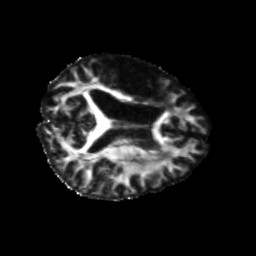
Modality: FA
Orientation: axial
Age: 56
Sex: female
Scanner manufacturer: siemens
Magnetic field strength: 3 T
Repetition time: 5.25 s
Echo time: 0.08 s